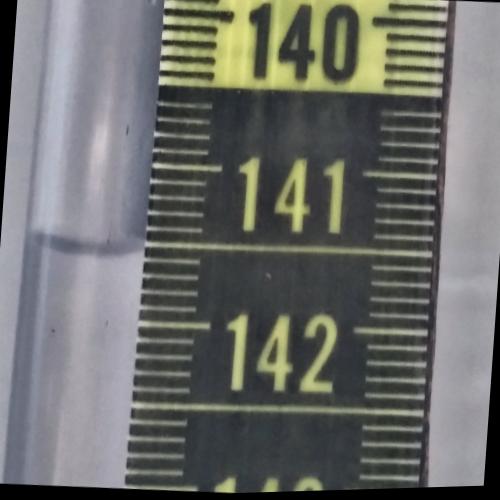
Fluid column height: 141.6 cm